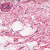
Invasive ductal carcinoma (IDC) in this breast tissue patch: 0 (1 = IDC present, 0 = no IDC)